Interaction volume radius: 10 \u00c5
Interaction volume height: 40 \u00c5
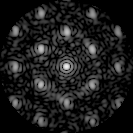
Disorder parameter: 0.3375